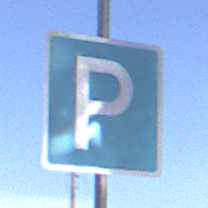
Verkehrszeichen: Parken
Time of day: MorningAfternoon
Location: Outdoor (RoadRail)
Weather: PartlyCloudy
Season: NotSpecified
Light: Natural